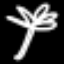
Label: palm tree